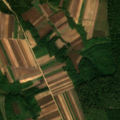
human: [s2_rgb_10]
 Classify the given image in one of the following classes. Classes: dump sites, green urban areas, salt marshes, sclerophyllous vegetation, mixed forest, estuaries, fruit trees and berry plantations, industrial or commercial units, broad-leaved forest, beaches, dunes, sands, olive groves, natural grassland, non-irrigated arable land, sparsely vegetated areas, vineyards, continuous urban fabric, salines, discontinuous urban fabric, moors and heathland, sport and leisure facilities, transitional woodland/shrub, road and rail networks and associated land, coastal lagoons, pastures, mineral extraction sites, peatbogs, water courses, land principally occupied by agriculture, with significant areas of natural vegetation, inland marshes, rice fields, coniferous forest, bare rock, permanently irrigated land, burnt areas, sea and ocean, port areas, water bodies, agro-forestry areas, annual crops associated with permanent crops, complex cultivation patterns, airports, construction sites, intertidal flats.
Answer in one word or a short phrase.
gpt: non-irrigated arable land, land principally occupied by agriculture, with significant areas of natural vegetation, broad-leaved forest